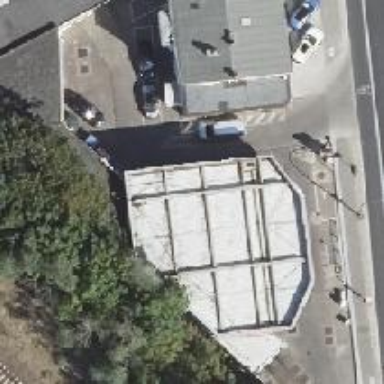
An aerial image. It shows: Fuel station.